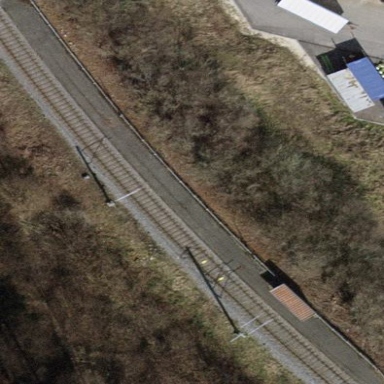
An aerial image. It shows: Platform for public transport.